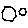
Label: hexagon